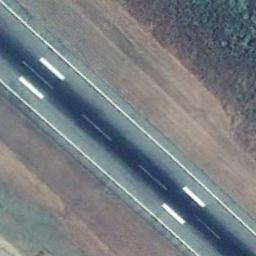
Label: runway